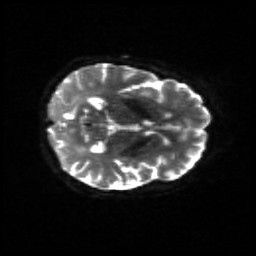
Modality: sbref
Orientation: axial
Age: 61
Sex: female
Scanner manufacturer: siemens
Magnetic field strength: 3 T
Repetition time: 4.71 s
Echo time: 0.0906 s